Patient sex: F
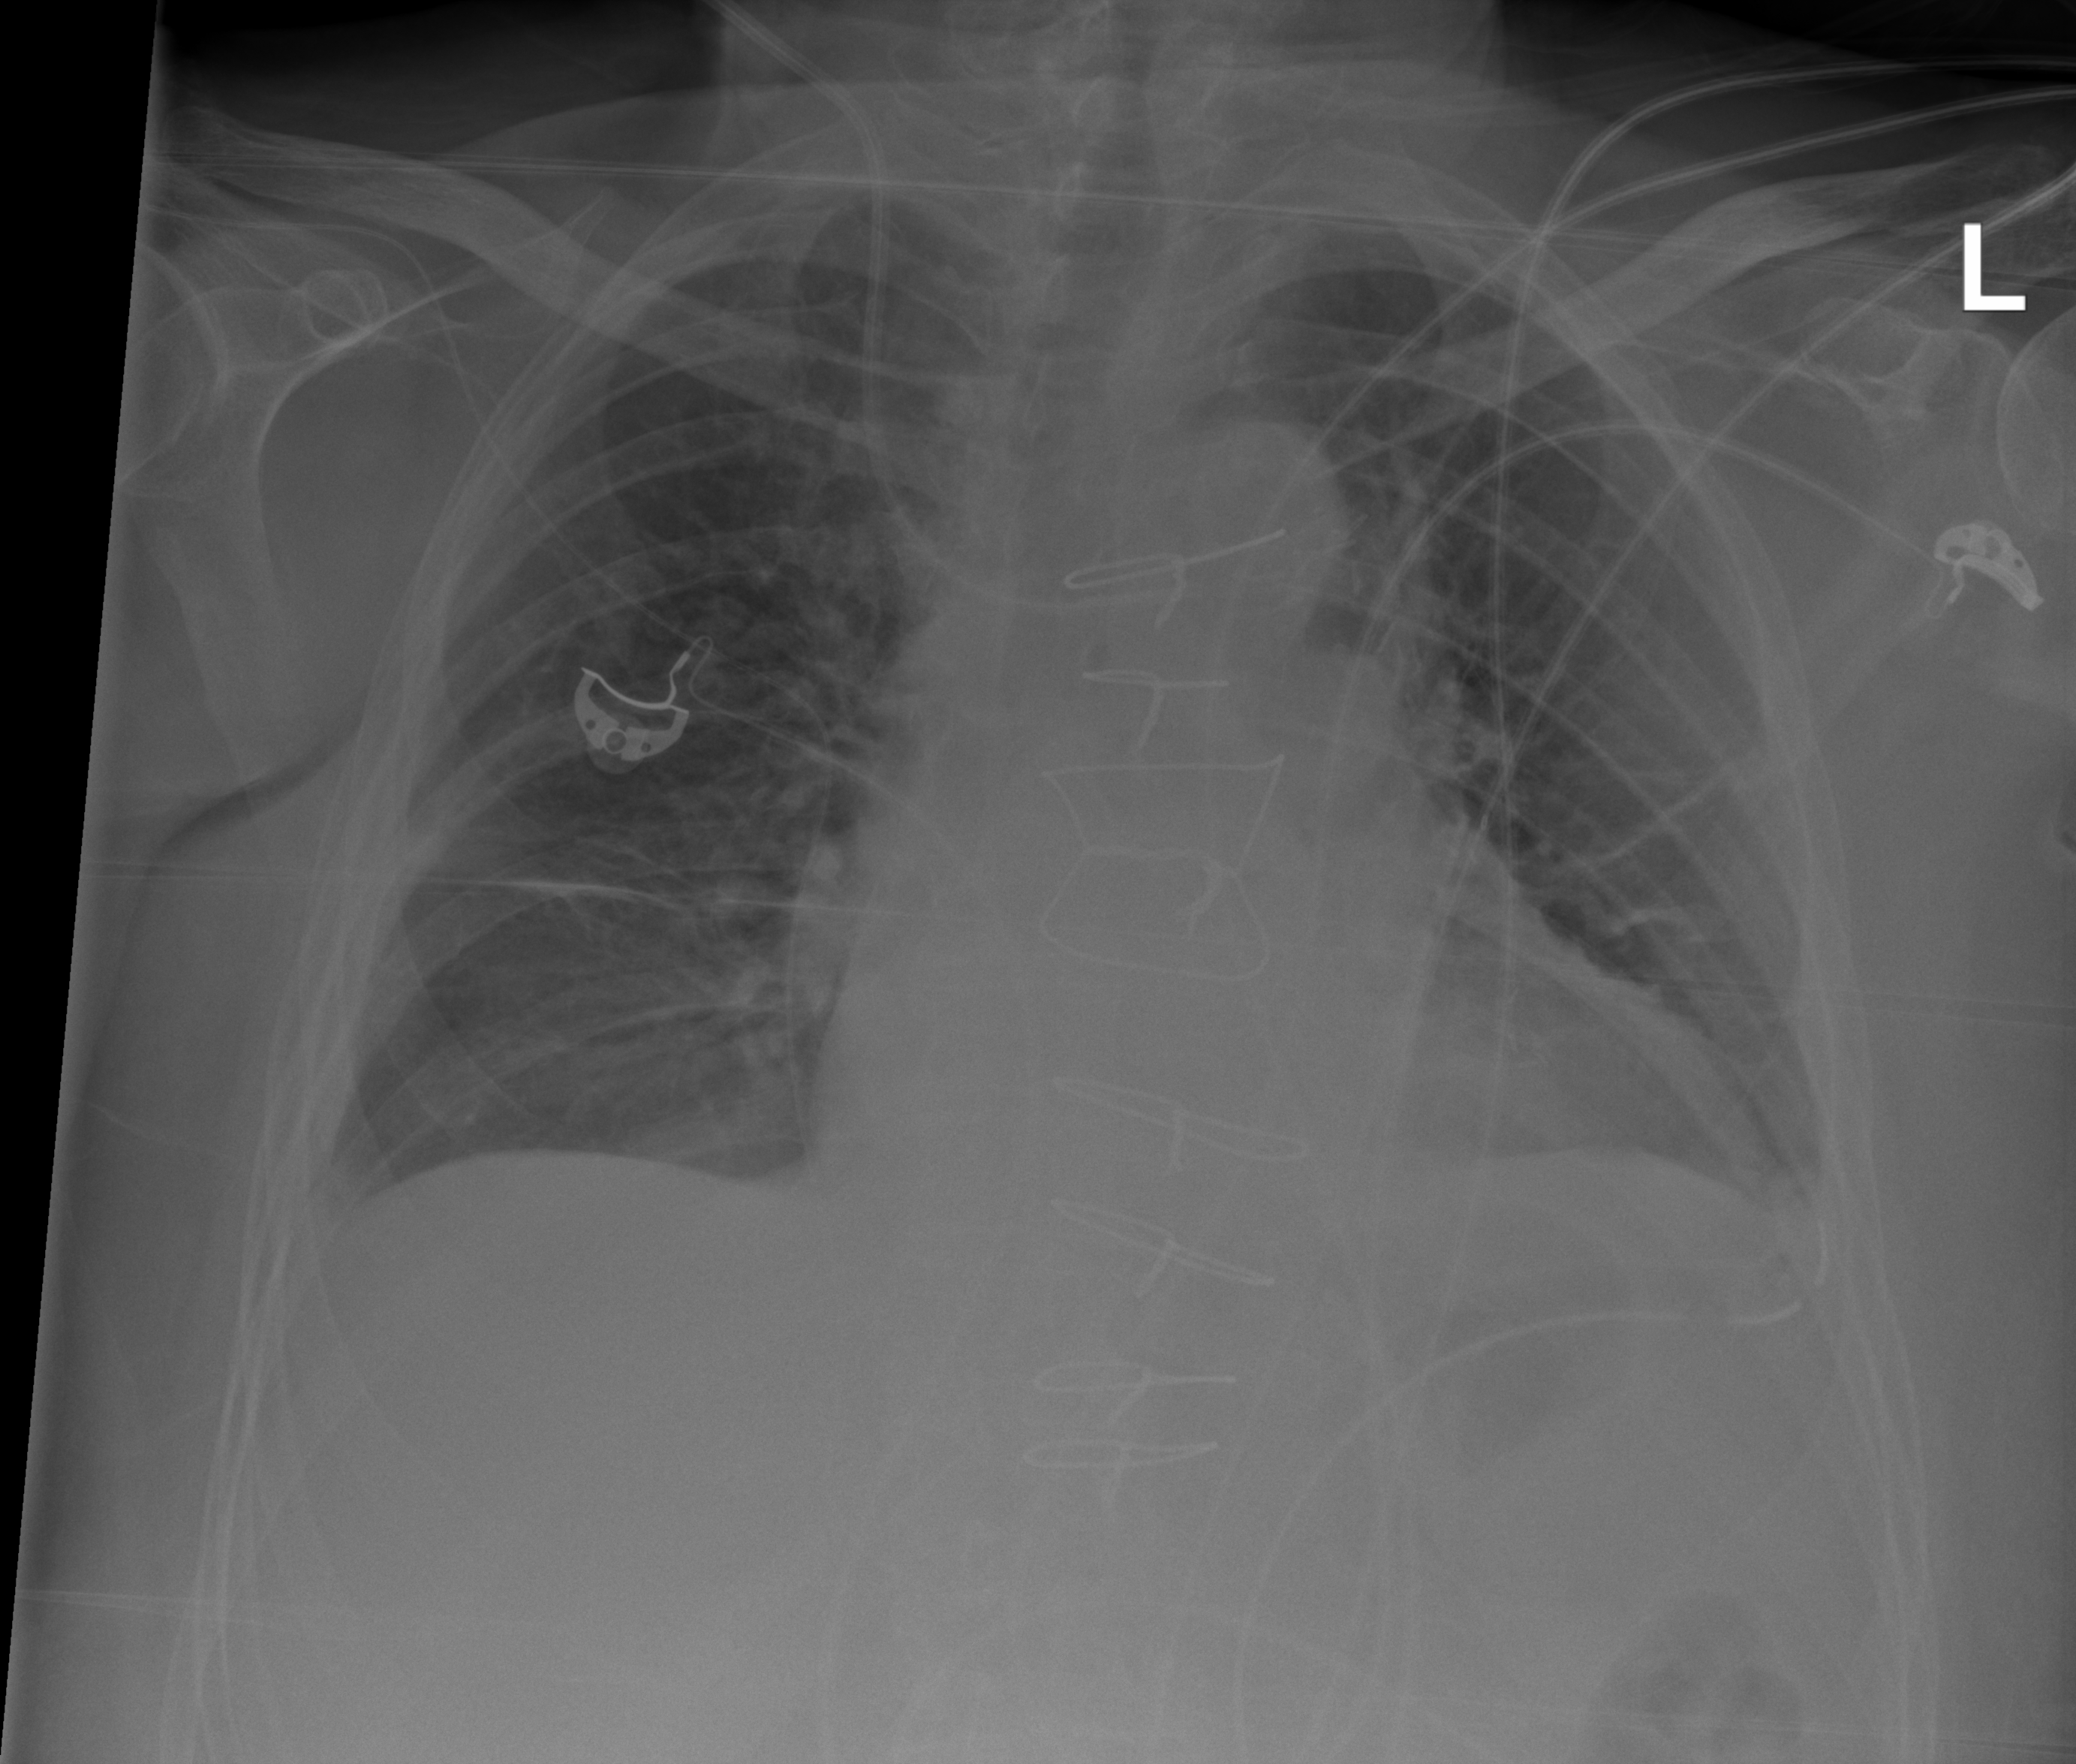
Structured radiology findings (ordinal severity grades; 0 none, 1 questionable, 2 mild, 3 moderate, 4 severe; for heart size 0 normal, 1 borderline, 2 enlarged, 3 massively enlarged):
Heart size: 2
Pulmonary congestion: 2
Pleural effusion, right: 2
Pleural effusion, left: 2
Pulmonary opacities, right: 0
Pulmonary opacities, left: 0
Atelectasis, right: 2
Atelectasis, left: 2